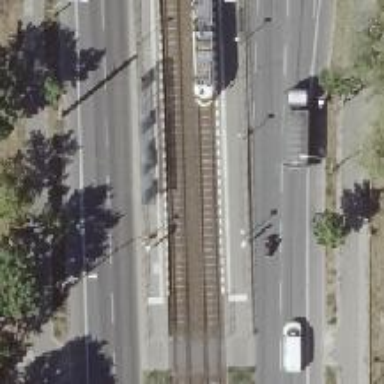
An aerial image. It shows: Tram stop position for public transport.